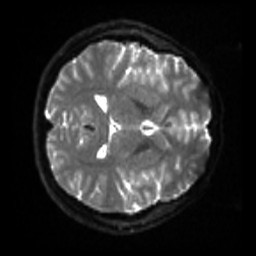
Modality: sbref
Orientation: axial
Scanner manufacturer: siemens
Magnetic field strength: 3 T
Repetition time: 4 s
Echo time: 0.0594 s